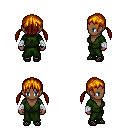
a pixel art fantasy rpg character, female body template, human, dark skin, green robe, teal pants, dark blonde twin-tailed hairstyle, white cloth bandages, ghillies, four views (front, back, left, right), 2x2 character sprite sheet, small pixel art, hard edges, no anti-aliasing